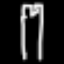
Label: fork